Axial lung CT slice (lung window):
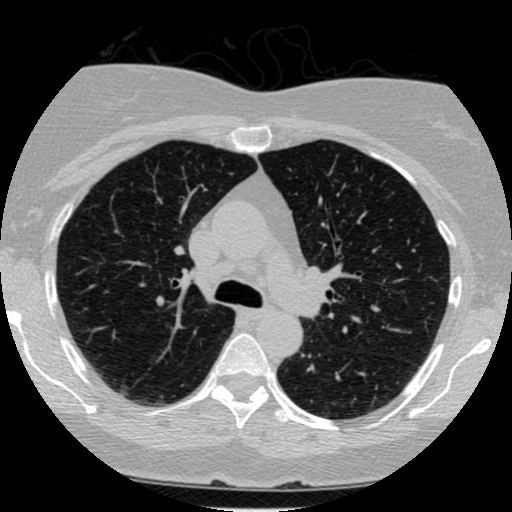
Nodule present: no